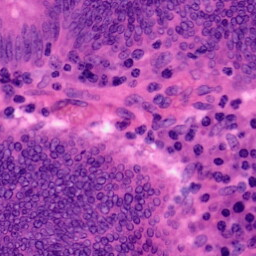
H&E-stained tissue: Colon